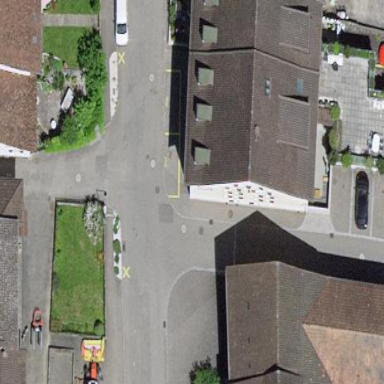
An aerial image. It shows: Building that serves as post office.